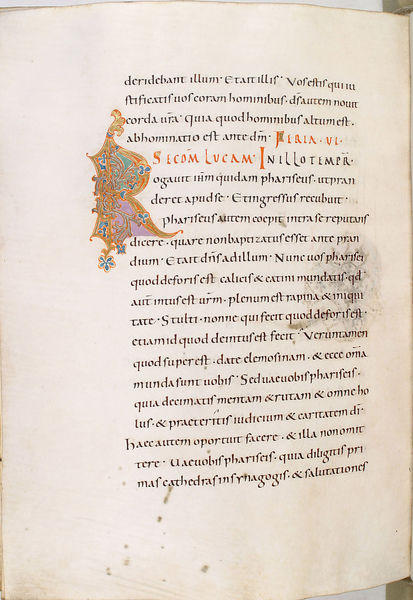
Titel: Gerocodex, Perikopenbuch
Institution: Darmstadt, Hessische Landesbibliothek
Schlagwörter: blau, grün, blumen, schwarz, weiss, blüten, rot, gold, blatt, gotik, schrift, farbe, lila, violett, blue, red, religious, white, black, green, flowers, print, foto, buch, druck, initialen, seite, text, initiale, ranke, fleck, anfang, buchseite, photo, pergament, flower, mittelalter, romanik, orange, zeilen, paper, ornament, color, purple, writing, mittelalterlich, handschrift, letters, letter, leaves, latein, ink, medieval, read, book, buchmalerei, lukas, calligraphy, script, manuskript, bible, page, scan, latin, photograph, painted, middle ages, words, manuscript, capital, lavender, printing, r, illuminated manuscript, capitals, planets, handwriting, language, word, stain, smudge, initial, illuminated, artwork, write, word art, initialeen, lucam, puple, lateinisch, lavendar, karoliungische minuskel, digital, prose, wordsw, mittelater, inkunabel, handschrift?, einzelblatt, secom, ancient writing, clerical